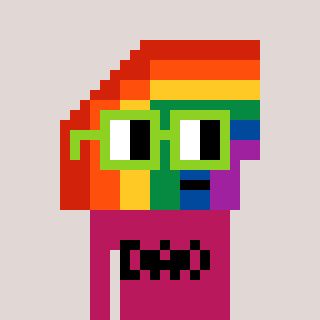
a pixel art character with square light green glasses, a rainbow-shaped head and a darkpink-colored body on a warm background